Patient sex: M
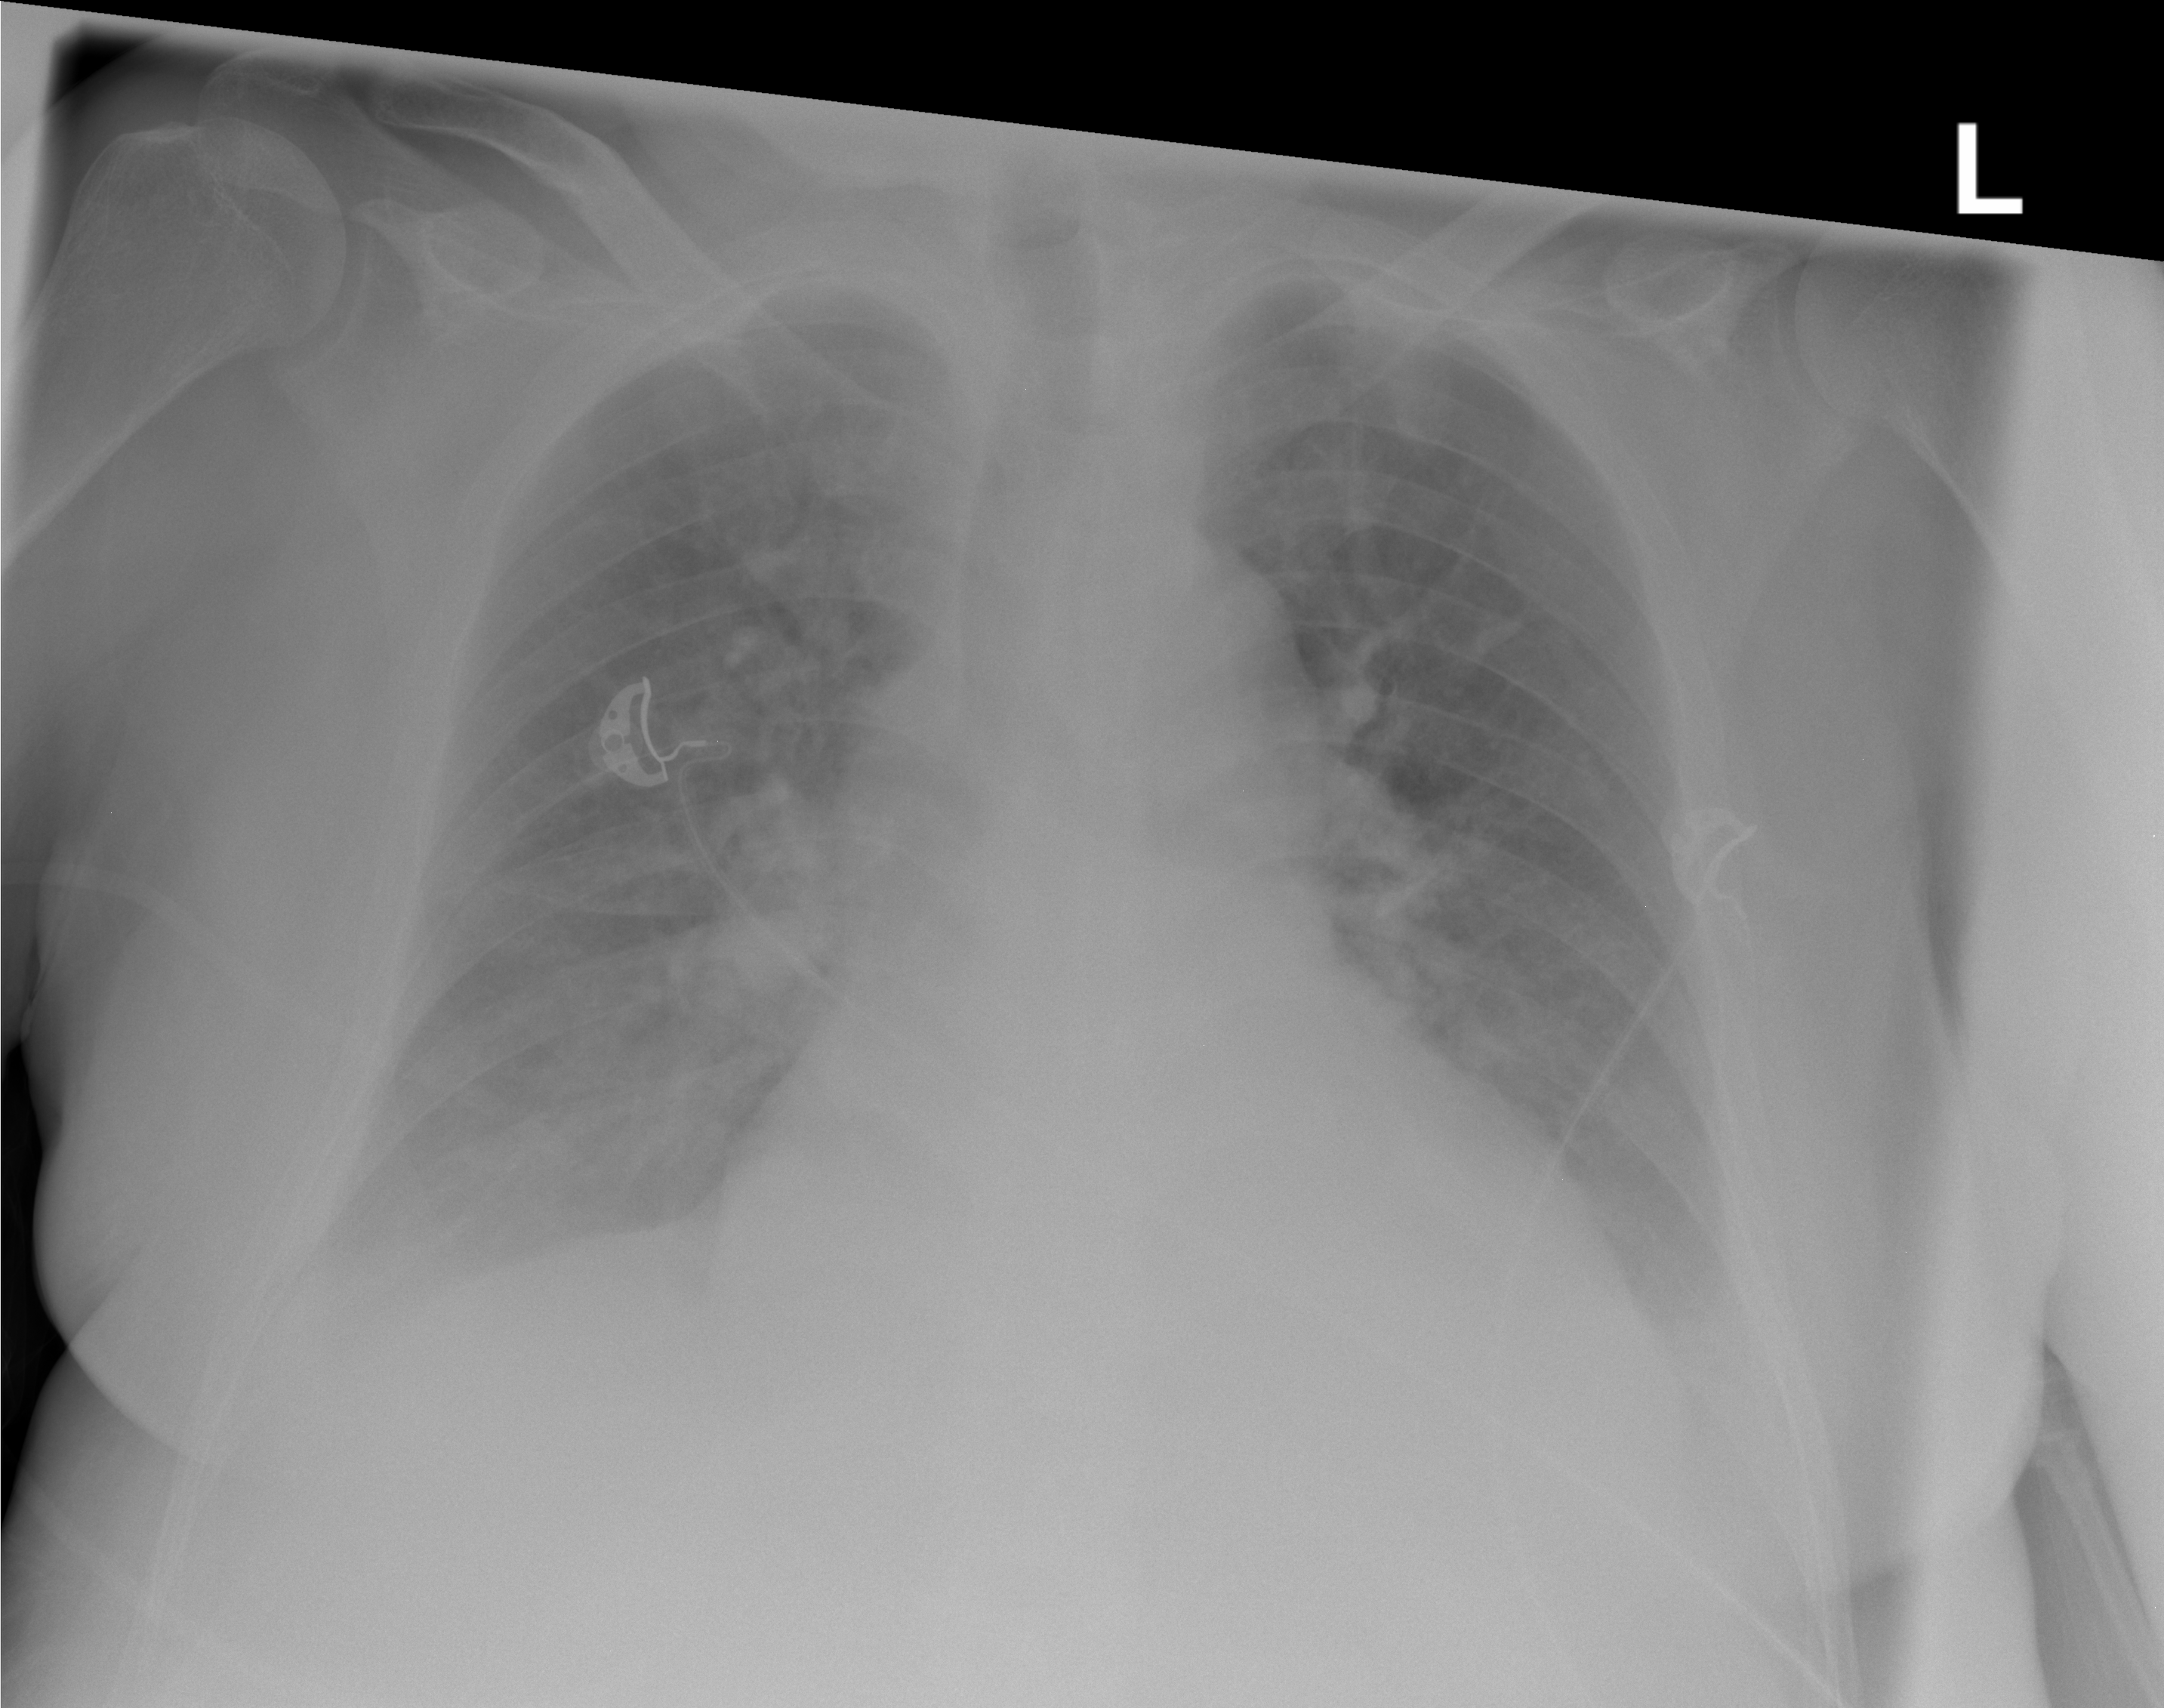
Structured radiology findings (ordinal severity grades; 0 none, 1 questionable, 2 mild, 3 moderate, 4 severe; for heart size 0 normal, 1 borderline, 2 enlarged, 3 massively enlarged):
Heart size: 2
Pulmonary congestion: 2
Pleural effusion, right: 2
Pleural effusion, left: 1
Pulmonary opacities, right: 2
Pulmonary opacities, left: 0
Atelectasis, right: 2
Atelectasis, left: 1